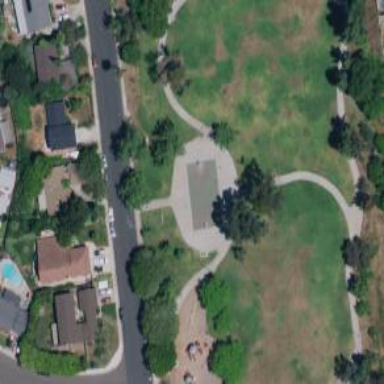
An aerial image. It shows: Park.